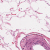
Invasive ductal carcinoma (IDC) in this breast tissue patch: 0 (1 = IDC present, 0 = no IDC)